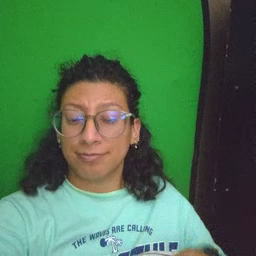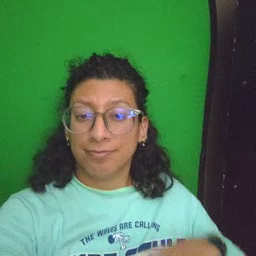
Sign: old